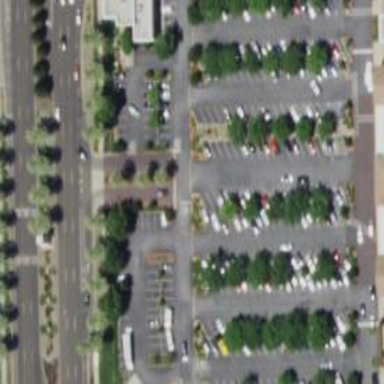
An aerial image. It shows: Parking area with surface.